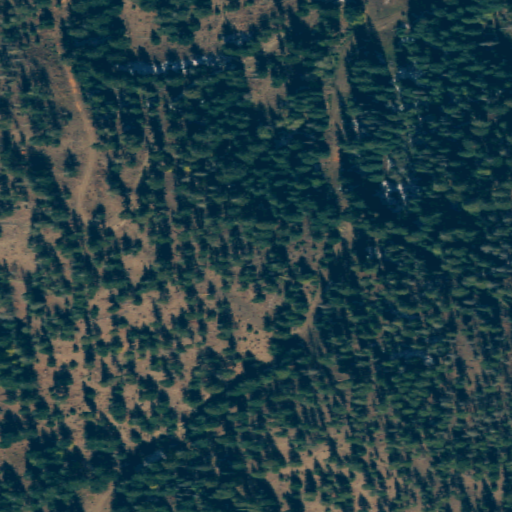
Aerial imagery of gap in Washington named Fifth Creek Pass containing evergreen forest, open development, shrub, and grassland